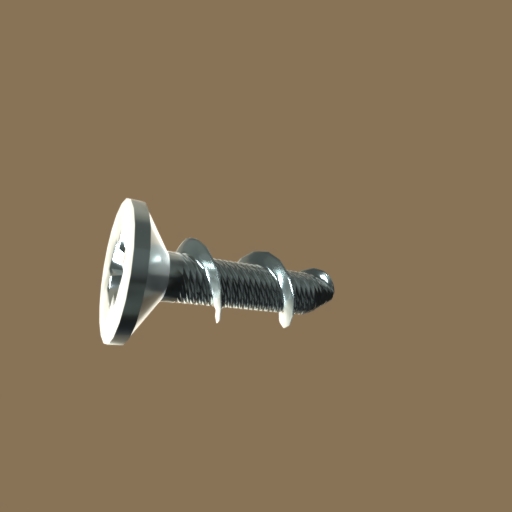
Label: screw